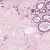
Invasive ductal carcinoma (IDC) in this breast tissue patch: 0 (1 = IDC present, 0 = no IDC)